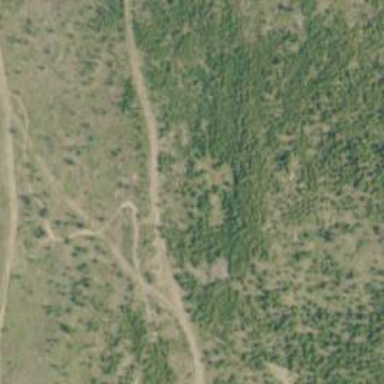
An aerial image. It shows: Cycleway with backcountry grooming.